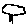
Label: tree